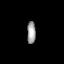
Tissue: prostate
Cell type: Myeloid cells
Senescence score: 0.7572
Nuclear area (px): 187
Mean DAPI intensity: 159.545